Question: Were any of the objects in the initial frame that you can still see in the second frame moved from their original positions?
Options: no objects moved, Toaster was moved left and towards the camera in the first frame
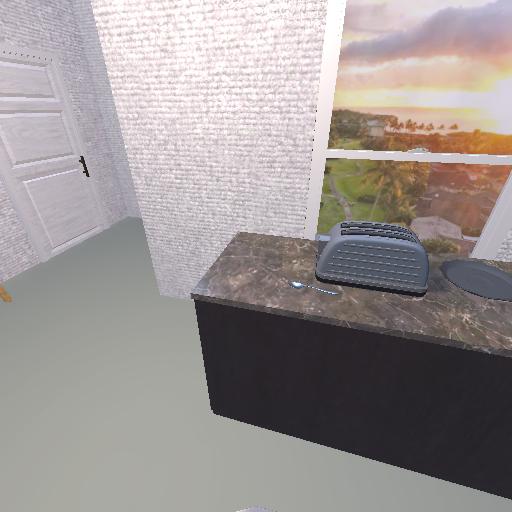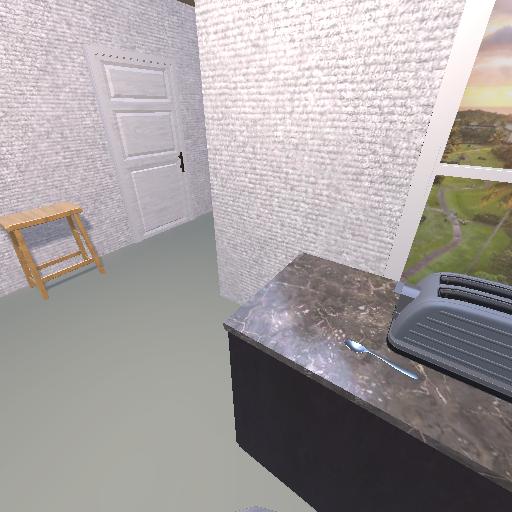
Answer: no objects moved